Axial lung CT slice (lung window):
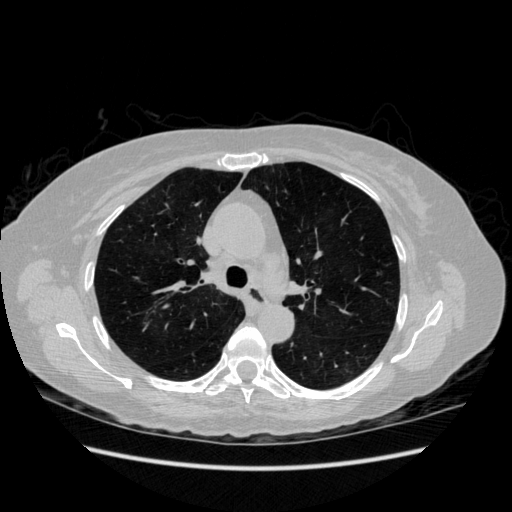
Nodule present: no